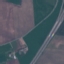
Land use / land cover: Highway